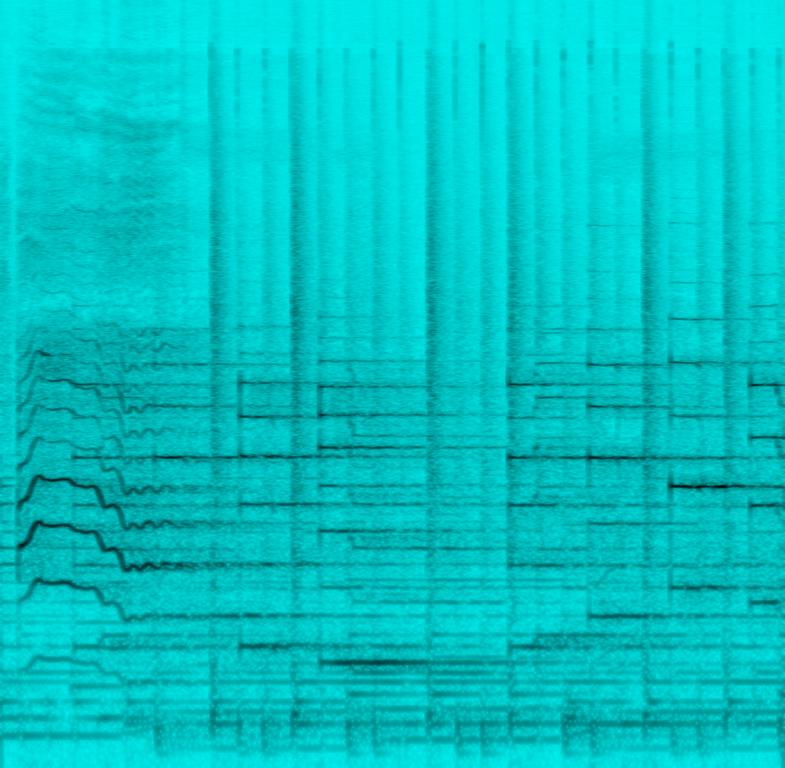
This pop rock song features a male voice. This is accompanied by percussion playing a simple beat in common time. A lead guitar with heavy reverb plays a fill in between lines. An acoustic guitar strums chords in the background. A bass plays the root notes of the chords. The mood of this song is romantic. This song is played at a slow tempo. This song can be played in a retro romantic movie.